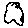
Label: cloud